Question: I've got a database like this one:

I'm trying to create a query that would enable me to update the value of the 'status' attribute inside the 'incident' table whenever the values of all of these three attributes: 'tabor_vatrogasci', 'tabor_policija', and 'tabor_hitna' are contained inside the 'izvjestaj_tabora' table as a value of the 'oznaka_tabora' attribute. If, for example, the values of the 'tabor_vatrogasci', 'tabor_policija', and 'tabor_hitna' attributes are 3, 4 and 5 respectively, the 'incident' table should be updated if (and only if) 3, 4, and 5 are contained inside the 'izvjestaj_tabora' table.
This is what I tried, but it didn't work:
'''
UPDATE incident SET status='Otvoren' FROM tabor,izvjestaj_tabora
WHERE (incident.tabor_policija=tabor.oznaka
OR incident.tabor_vatrogasci=tabor.oznaka
OR incident.tabor_hitna=tabor.oznaka)
AND izvjestaj_tabora.oznaka_tabora=tabor.oznaka
AND rezultat_izvjestaja='Rijesen' AND
((SELECT EXISTS(SELECT DISTINCT oznaka_tabora FROM izvjestaj_tabora)
WHERE oznaka_tabora=incident.tabor_policija) OR tabor_policija=NULL) AND
((SELECT EXISTS(SELECT DISTINCT oznaka_tabora FROM izvjestaj_tabora)
WHERE oznaka_tabora=incident.tabor_vatrogasci) OR tabor_vatrogasci=NULL) AND
((SELECT EXISTS(SELECT DISTINCT oznaka_tabora FROM izvjestaj_tabora)
WHERE oznaka_tabora=incident.tabor_hitna) OR tabor_hitna=NULL);
'''
Does anyone have any idea on how to accomplish this?
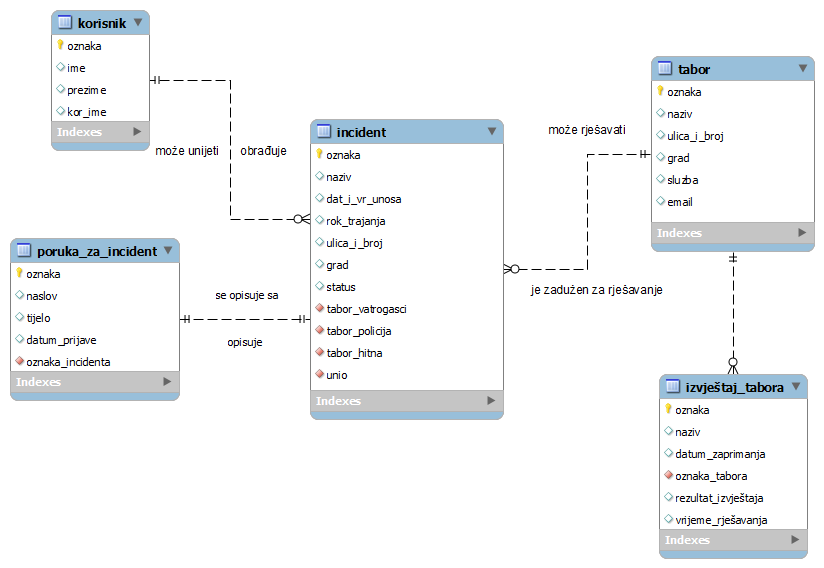
Answer: According to your the query should look something like this:
'''
UPDATE incident i
SET status = 'Otvoren'
WHERE (tabor_policija IS NULL OR
EXISTS (
SELECT 1 FROM izvjestaj_tabora t
WHERE t.oznaka_tabora = i.tabor_policija
)
)
AND (tabor_vatrogasci IS NULL OR
EXISTS (
SELECT 1 FROM izvjestaj_tabora t
WHERE t.oznaka_tabora = i.tabor_vatrogasci
)
)
AND (tabor_hitna IS NULL OR
EXISTS (
SELECT 1 FROM izvjestaj_tabora t
WHERE t.oznaka_tabora = i.tabor_hitna
)
)
'''
'tabor'
Among other things you fell victim to two widespread misconceptions:
1)
'''
tabor_policija=NULL
'''
This expression 'NULL'. Since 'NULL' is considered "unknown", if you compare it to anything, the outcome is "unknown" as well. I quote <URL>:
> Do not write expression = NULL because NULL is not "equal to" NULL.
(The null value represents an unknown value, and it is not known
whether two unknown values are equal.)
2)
'''
EXISTS(SELECT DISTINCT oznaka_tabora FROM ...)
'''
In an <URL>. As the term implies, only is checked. The expression returns 'TRUE' or 'FALSE', 'SELECT' items are ignored. It is particularly pointless to add a 'DISTINCT' clause there.